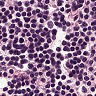
Metastatic tissue present: no